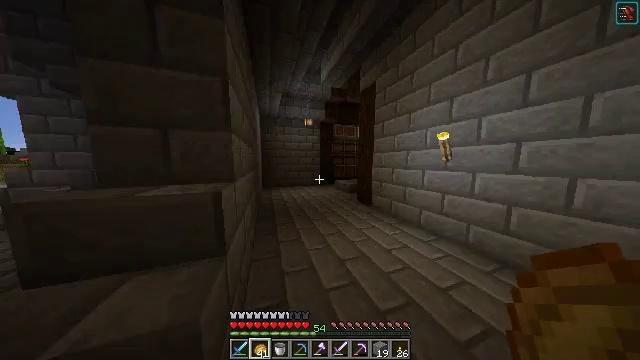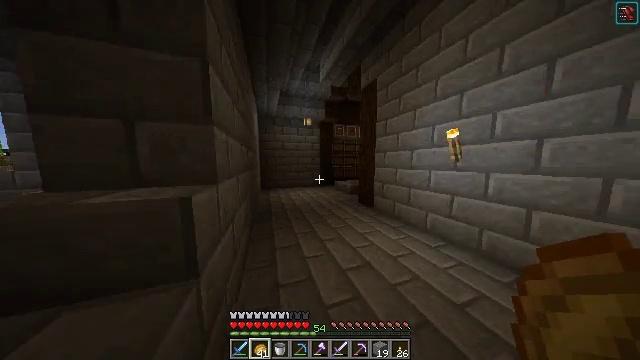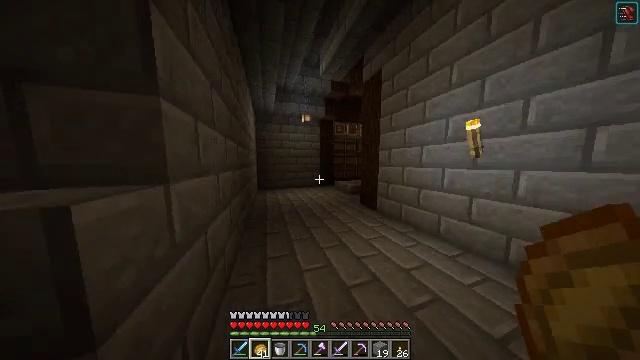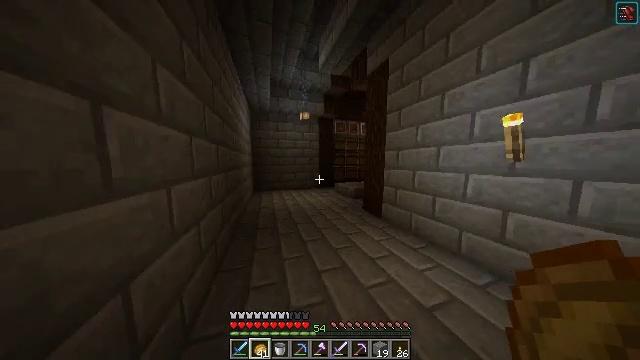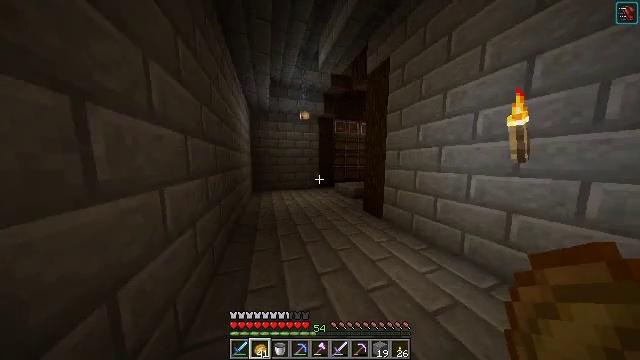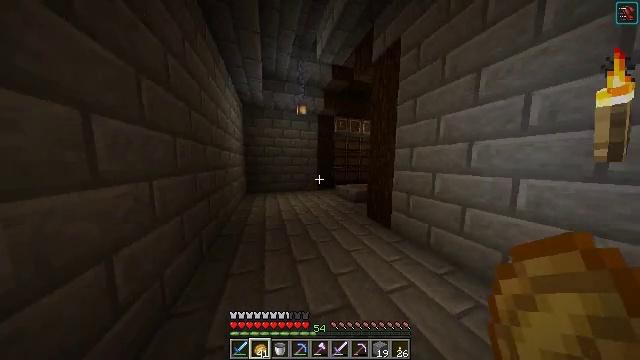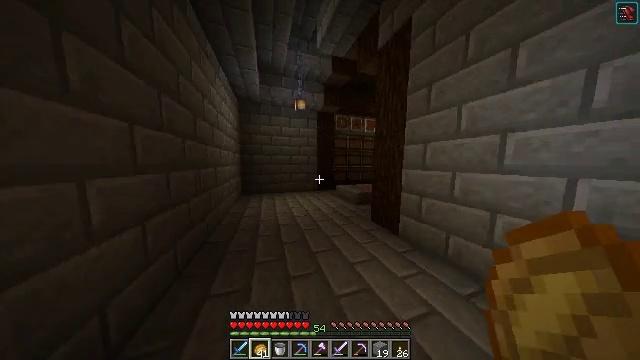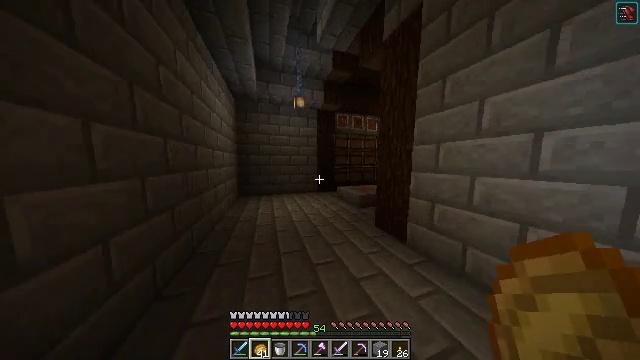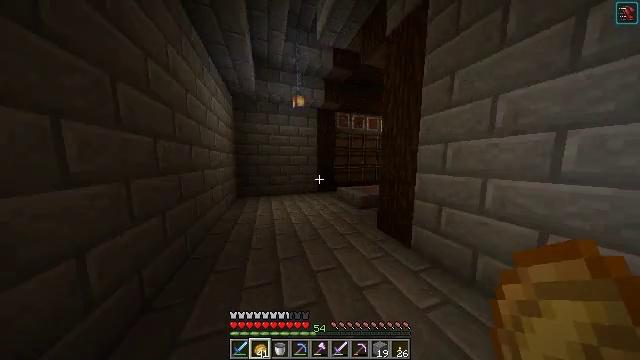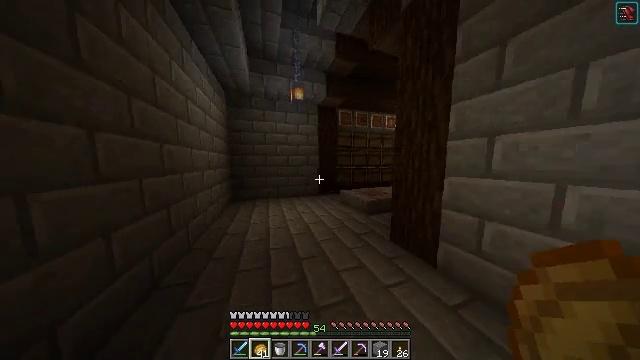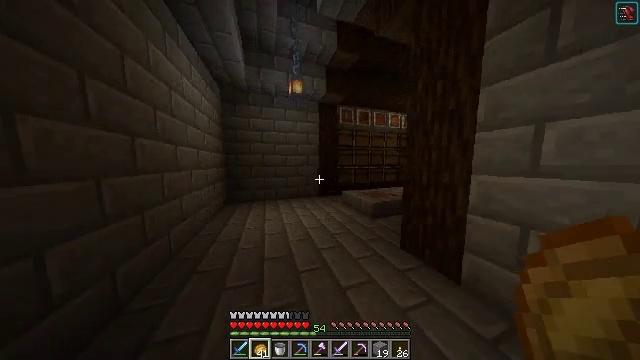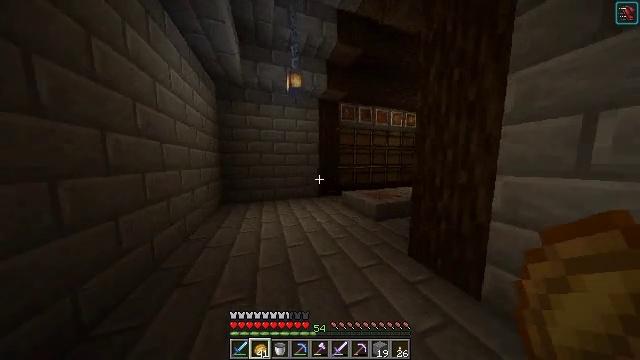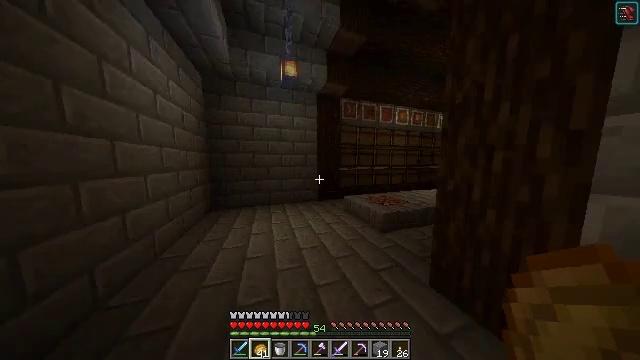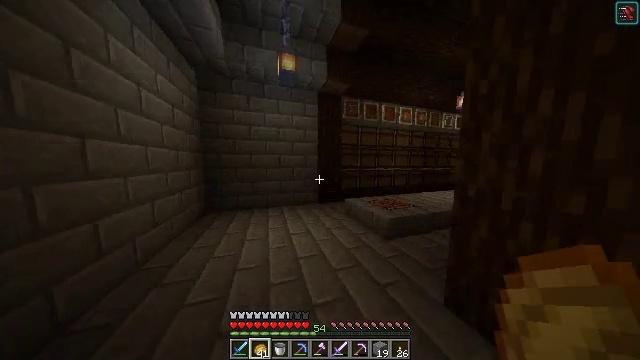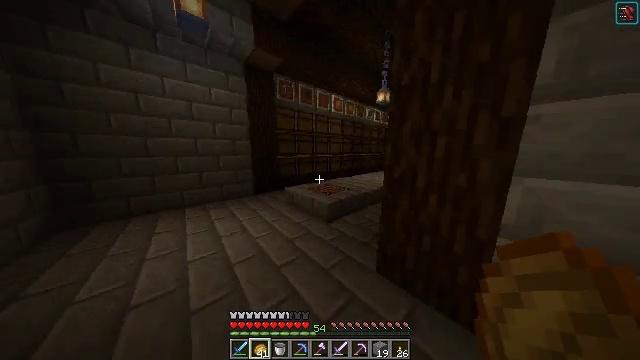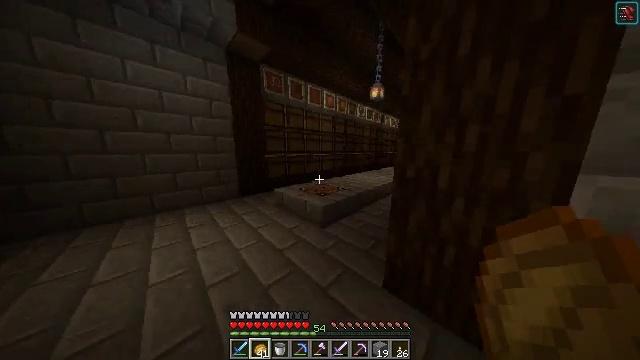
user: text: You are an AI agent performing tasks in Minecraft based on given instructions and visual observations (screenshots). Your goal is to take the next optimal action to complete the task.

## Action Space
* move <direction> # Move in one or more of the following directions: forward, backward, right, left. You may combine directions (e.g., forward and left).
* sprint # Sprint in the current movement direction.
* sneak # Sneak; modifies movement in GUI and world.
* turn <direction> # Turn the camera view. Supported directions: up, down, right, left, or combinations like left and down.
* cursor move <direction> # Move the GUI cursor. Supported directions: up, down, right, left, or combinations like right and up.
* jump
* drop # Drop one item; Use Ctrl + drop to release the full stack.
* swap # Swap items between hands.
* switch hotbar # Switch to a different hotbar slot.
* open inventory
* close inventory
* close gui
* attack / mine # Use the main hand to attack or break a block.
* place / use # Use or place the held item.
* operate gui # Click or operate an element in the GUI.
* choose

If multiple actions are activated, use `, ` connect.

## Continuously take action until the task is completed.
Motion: motion action
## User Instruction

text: Craft some packed ice.
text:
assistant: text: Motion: move forward
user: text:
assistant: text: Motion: move forward
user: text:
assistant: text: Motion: move forward
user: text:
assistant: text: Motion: move forward
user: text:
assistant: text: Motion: move forward
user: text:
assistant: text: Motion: move forward
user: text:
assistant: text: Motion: move forward
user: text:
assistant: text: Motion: move forward
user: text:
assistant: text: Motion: move forward
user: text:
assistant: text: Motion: move forward
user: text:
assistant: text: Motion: move forward
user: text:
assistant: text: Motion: move forward
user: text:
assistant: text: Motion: move forward
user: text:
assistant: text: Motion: move forward, turn right and down
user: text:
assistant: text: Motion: move forward, turn right
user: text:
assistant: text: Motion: move forward, turn right
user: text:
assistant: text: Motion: move forward, turn right
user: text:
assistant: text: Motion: move forward, turn right
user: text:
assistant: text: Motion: move forward, turn right
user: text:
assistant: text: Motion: move forward, turn right
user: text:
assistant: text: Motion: move forward, turn right
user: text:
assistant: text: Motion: move forward, turn right
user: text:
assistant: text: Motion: move forward, turn right
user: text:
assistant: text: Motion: move forward, turn right
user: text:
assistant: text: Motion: move forward
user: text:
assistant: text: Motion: move forward
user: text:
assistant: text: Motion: move forward
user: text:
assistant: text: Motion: move forward
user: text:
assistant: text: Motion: move forward
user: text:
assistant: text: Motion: move forward